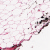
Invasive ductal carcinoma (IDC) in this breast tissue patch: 0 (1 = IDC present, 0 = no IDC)